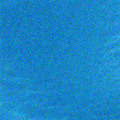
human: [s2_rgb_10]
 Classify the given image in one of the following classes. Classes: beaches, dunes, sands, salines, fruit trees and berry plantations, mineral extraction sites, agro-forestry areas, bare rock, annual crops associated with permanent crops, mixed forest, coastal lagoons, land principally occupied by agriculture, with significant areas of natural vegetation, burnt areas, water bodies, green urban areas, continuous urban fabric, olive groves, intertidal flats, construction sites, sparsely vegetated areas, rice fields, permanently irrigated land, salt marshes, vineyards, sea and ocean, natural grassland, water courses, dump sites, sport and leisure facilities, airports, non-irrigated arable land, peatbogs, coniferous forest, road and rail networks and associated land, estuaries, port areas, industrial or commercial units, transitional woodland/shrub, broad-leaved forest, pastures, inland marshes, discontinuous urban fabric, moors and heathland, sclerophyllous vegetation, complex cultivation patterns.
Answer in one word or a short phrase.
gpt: sea and ocean